Question: Please help with the request, there is such data: you need to break this data into intervals, in the status column, so that approximately it looks like this:

'''
client| date_start | date_end | status
-------------------------------------------------------
1 | 01.06.2019 0:00:00| 01.06.2019 0:02:00| 2
1 | 01.06.2019 0:02:00| 01.06.2019 0:04:00| 1
1 | 01.06.2019 0:04:00| 01.06.2019 0:05:00| 2
'''
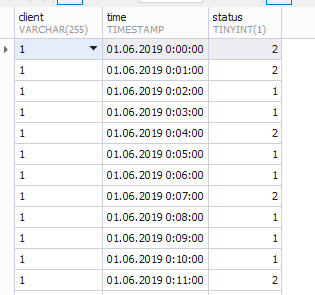
Answer: This is a form of gaps-and-islands with a twist. You can identify the adjacent rows using a difference of row numbers. Then aggregate and use 'lead()' to get the end time:
'''
select client, status, min(time) as starttime,
lead(min(time)) over (partition by client order by min(time)) as endtime
from (select t.*,
row_number() over (partition by client order by time) as seqnum,
row_number() over (partition by client, status order by time) as seqnum_s
from t
) t
group by (seqnum - seqnum_s), status, client;
'''